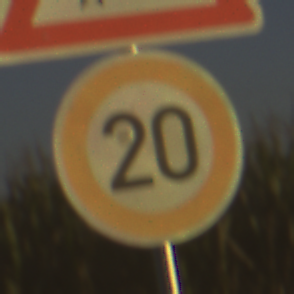
Verkehrszeichen: Geschwindigkeit20
Zusatzzeichen oben: DoppelkurveRechts
Umgebung: Outdoor, RoadRail
Tageszeit: SunriseSunset
Wetter: Clear
Licht: Natural
Jahreszeit: NotSpecified
Kontrast: HighContrast